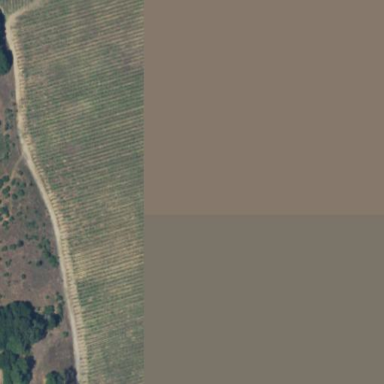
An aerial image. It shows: Vineyard where grapes are grown.